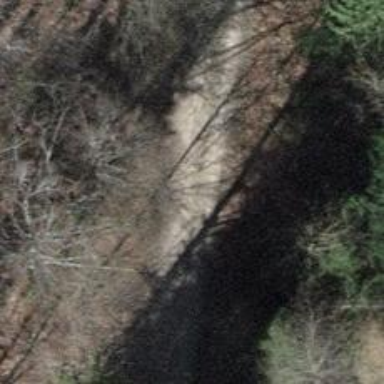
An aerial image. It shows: Track road with grade3 tracktype.